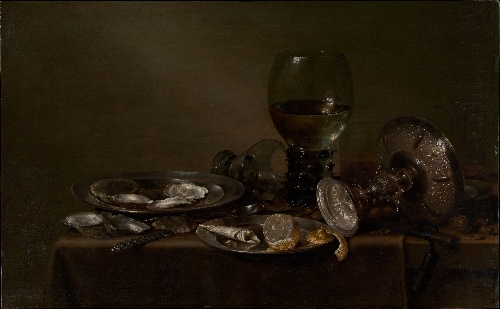
Title: Still Life with Oysters, a Silver Tazza, and Glassware
Artist: Willem Claesz Heda
Artist bio: Dutch, Haarlem? 1594–1680 Haarlem
Date: 1635
Object type: Painting
Classification: Paintings
Medium: Oil on wood
Dimensions: 19 5/8 x 31 3/4 in. (49.8 x 80.6 cm)
Department: European Paintings
Credit line: From the Collection of Rita and Frits Markus, Bequest of Rita Markus, 2005
Accession year: 2005
Repository: Metropolitan Museum of Art, New York, NY
Tags: Still Life|Lemons|Drinking Glasses|Oysters